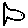
Label: fish